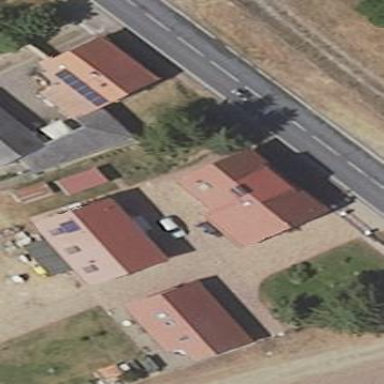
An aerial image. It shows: Simple house.